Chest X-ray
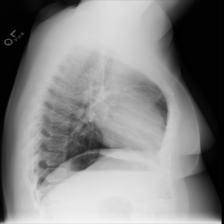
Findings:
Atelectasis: negative
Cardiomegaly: negative
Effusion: negative
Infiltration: negative
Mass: negative
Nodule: negative
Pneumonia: negative
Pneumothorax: negative
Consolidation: negative
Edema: negative
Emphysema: negative
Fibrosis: negative
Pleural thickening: negative
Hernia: negative